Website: home-depot
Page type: customer-info-address
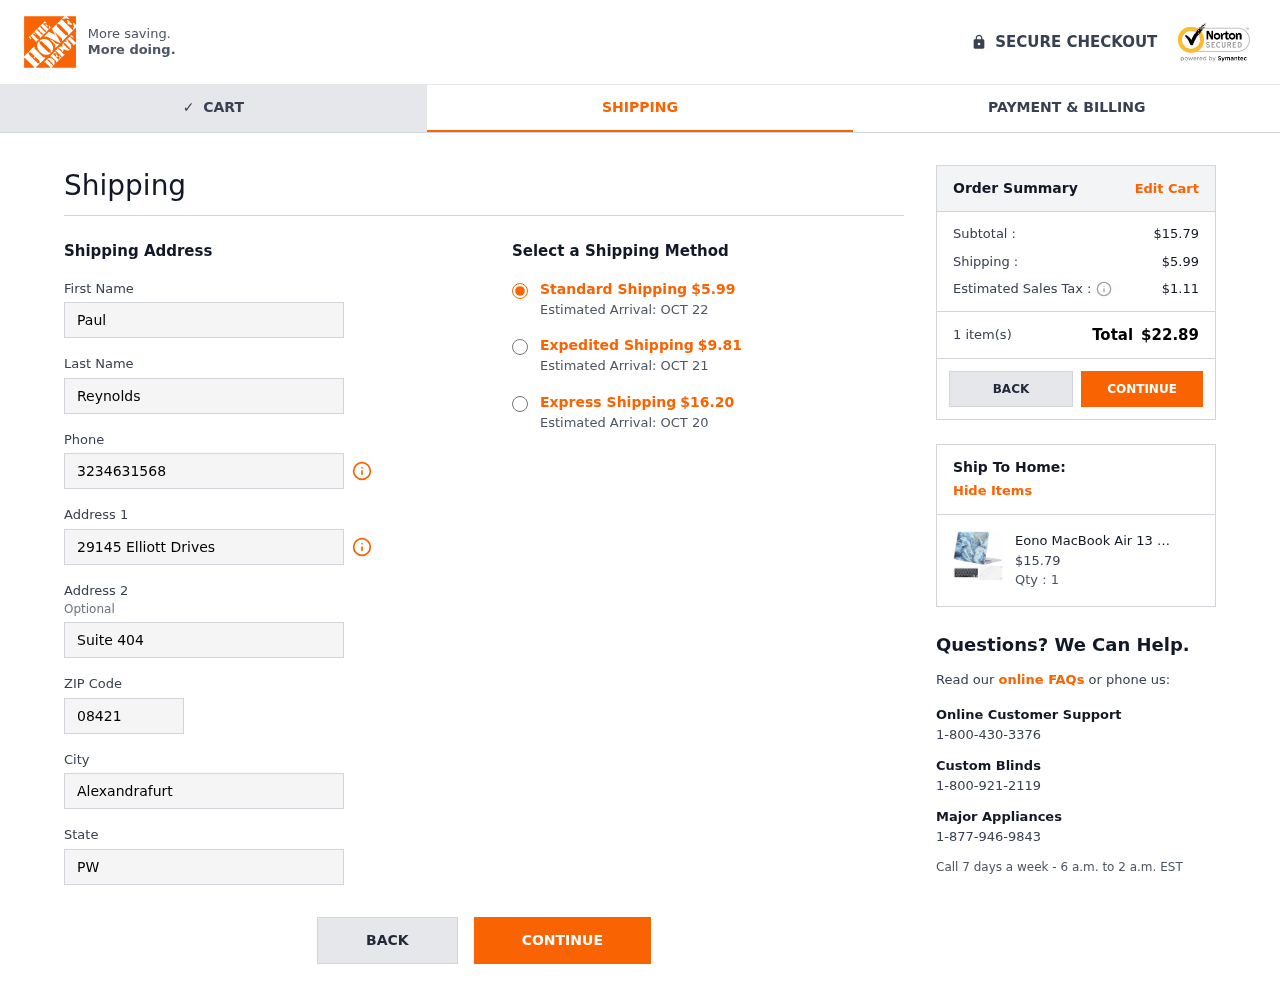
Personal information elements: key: PII_CITY
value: Alexandrafurt
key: PII_FIRSTNAME
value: Paul
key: PII_LASTNAME
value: Reynolds
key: PII_PHONE
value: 3234631568
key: PII_POSTCODE
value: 08421
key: PII_STATE
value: PW
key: PII_STREET
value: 29145 Elliott Drives
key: PII_STREET2
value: Suite 404
Product elements: key: PRODUCT1_NAME
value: Eono MacBook Air 13 Case 2010-2017 Release A1369 A1466, Plastic Hard Shell&Keyboard Cover&Screen Pro
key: PRODUCT1_PRICE
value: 15.79
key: PRODUCT1_QUANTITY
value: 1
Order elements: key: ORDER_SHIPPING_COST
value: $5.99
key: ORDER_DELIVERY_DATE
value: Estimated Arrival: OCT 22
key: ORDER_SHIPPING_COST_EXPEDITED
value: $9.81
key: ORDER_DELIVERY_DATE_EXPEDITED
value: Estimated Arrival: OCT 21
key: ORDER_SHIPPING_COST_EXPRESS
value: $16.20
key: ORDER_DELIVERY_DATE_EXPRESS
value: Estimated Arrival: OCT 20
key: ORDER_SUBTOTAL
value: $15.79
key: ORDER_TAX
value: $1.11
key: ORDER_NUM_ITEMS
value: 1 item(s)
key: ORDER_TOTAL
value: $22.89